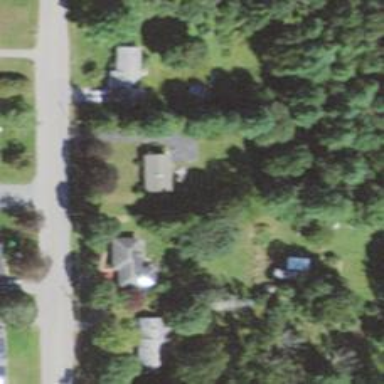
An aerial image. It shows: Residential driveway used as service road.